Question: I'm a little confused about couchdb / pouchdb.
Here's my setup.
I'm running 'couchdb' to get it up and running.
To confirm I run this, 'curl localhost:5984', and it works.
Navigate to 'http://localhost:5984/_utils/index.html' and see this:

Then I use 'node' and 'pouchdb' to connect and insert a doc.
'''
var PouchDB = require('pouchdb')
var test = new PouchDB('test')
test.info()
.then(function (info) {
console.log(info)
})
.catch(console.error)
test.put({
'_id': '308',
'hello': 'world'
})
.then(console.log)
.catch(console.error)
'''
I run this 'node index.js' and get a ok response for both.
I check the 'couchdb' admin (above) and see it hasn't changed. It seems no data has been saved.
I look in the node projects directory and see there's a 'test' folder. There must be some issue where pouch thinks that the database directory is local and the 'couchdb' directory is somewhere else.
To figure out where couch is storing info I run 'couchdb -c'
'''
$ couchdb -c
/usr/local/etc/couchdb/default.ini
/usr/local/etc/couchdb/local.ini
'''
Which gives me the location of the config files.
I can see in 'default.ini' this:
'''
database_dir = /usr/local/var/lib/couchdb
view_index_dir = /usr/local/var/lib/couchdb
'''
I don't understand how or why this connection between where 'couchdb' thinks the db is and where 'pouchdb' thinks it is, is different.
How can I fix this, and make 'pouchdb' use the dir specified for 'couchdb'?
Just tried this and I still don't see it in the 'couchdb' interface.
'''
var PouchDB = require('pouchdb')
// var test = new PouchDB('test')
var MyPrefixedPouch = PouchDB.defaults({
prefix: '/usr/local/var/lib/couchdb'
});
var test = new MyPrefixedPouch('test');
test.info().then(function (info) {
console.log(info)
})
test.put({
'_id': '308',
'hello': 'world'
})
.then(console.log)
.catch(console.error)
'''
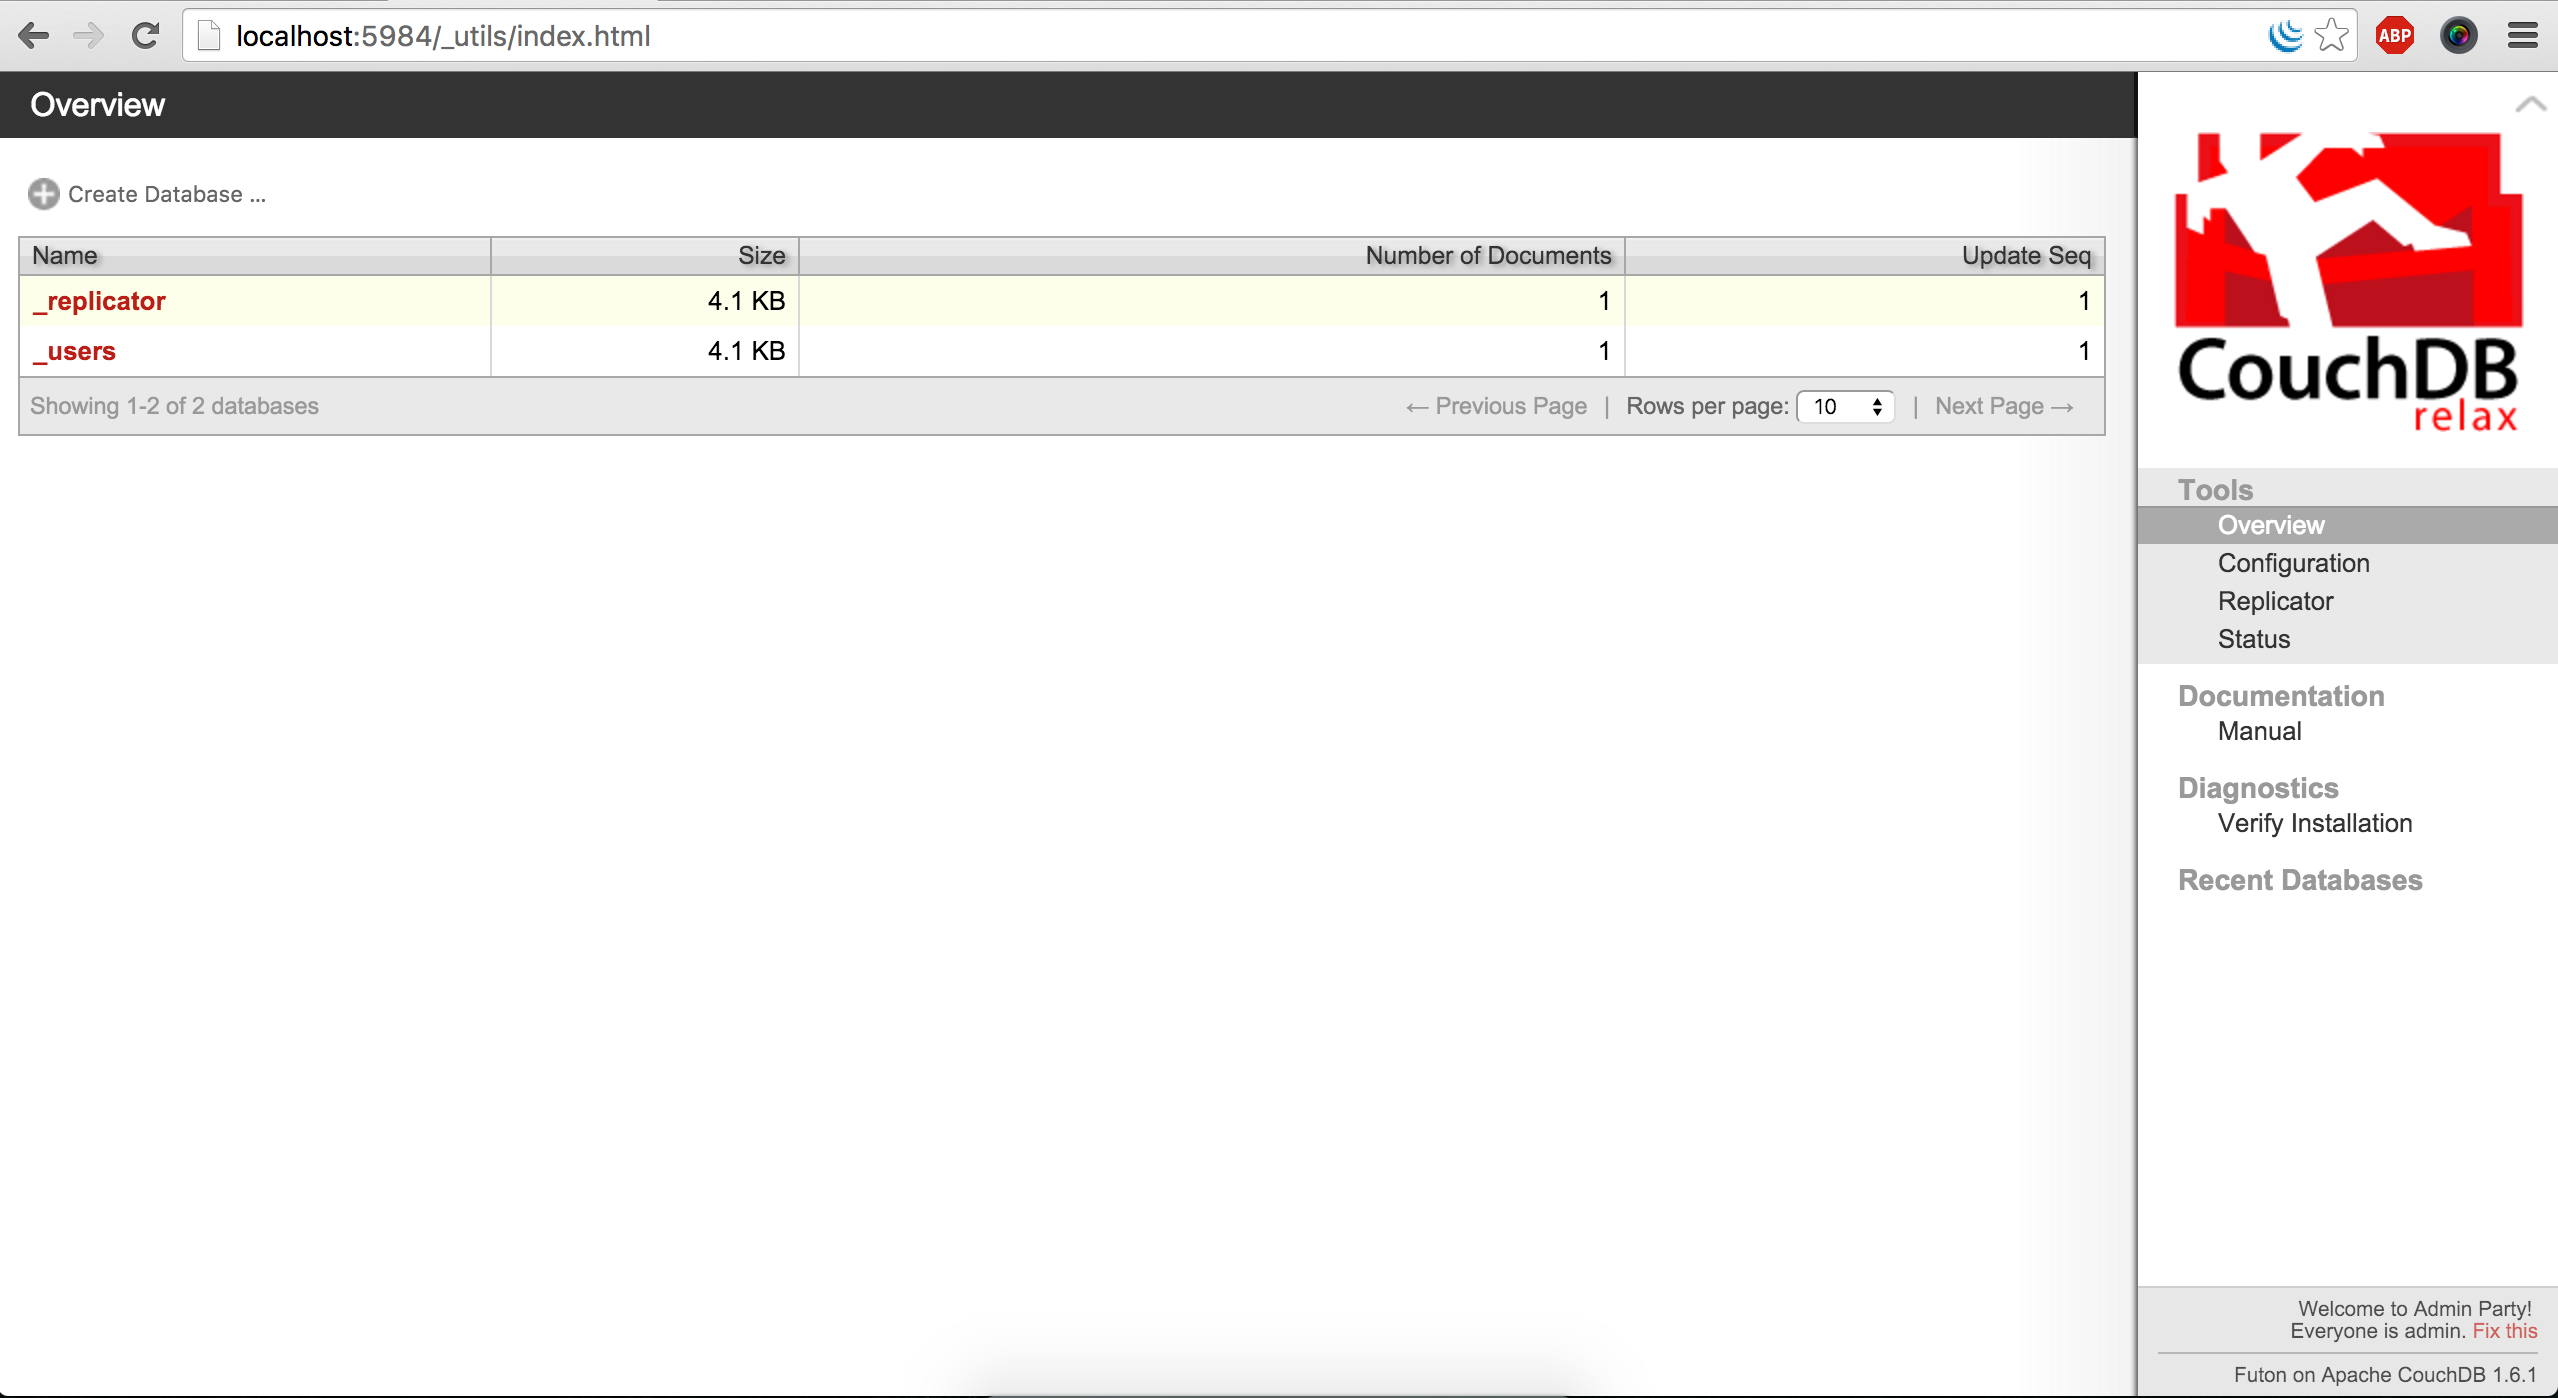
Answer: I don't think you've understood the way pouchdb works. When you run it in node the way you are it uses <URL>.
It doesn't talk to your couchbase server at all.
If you pass the uri to your couch server in the constructor, you'll talk to your couchbase instance:
'''
var remoteDB = new PouchDB('http://localhost:5984/myremotedb')
'''